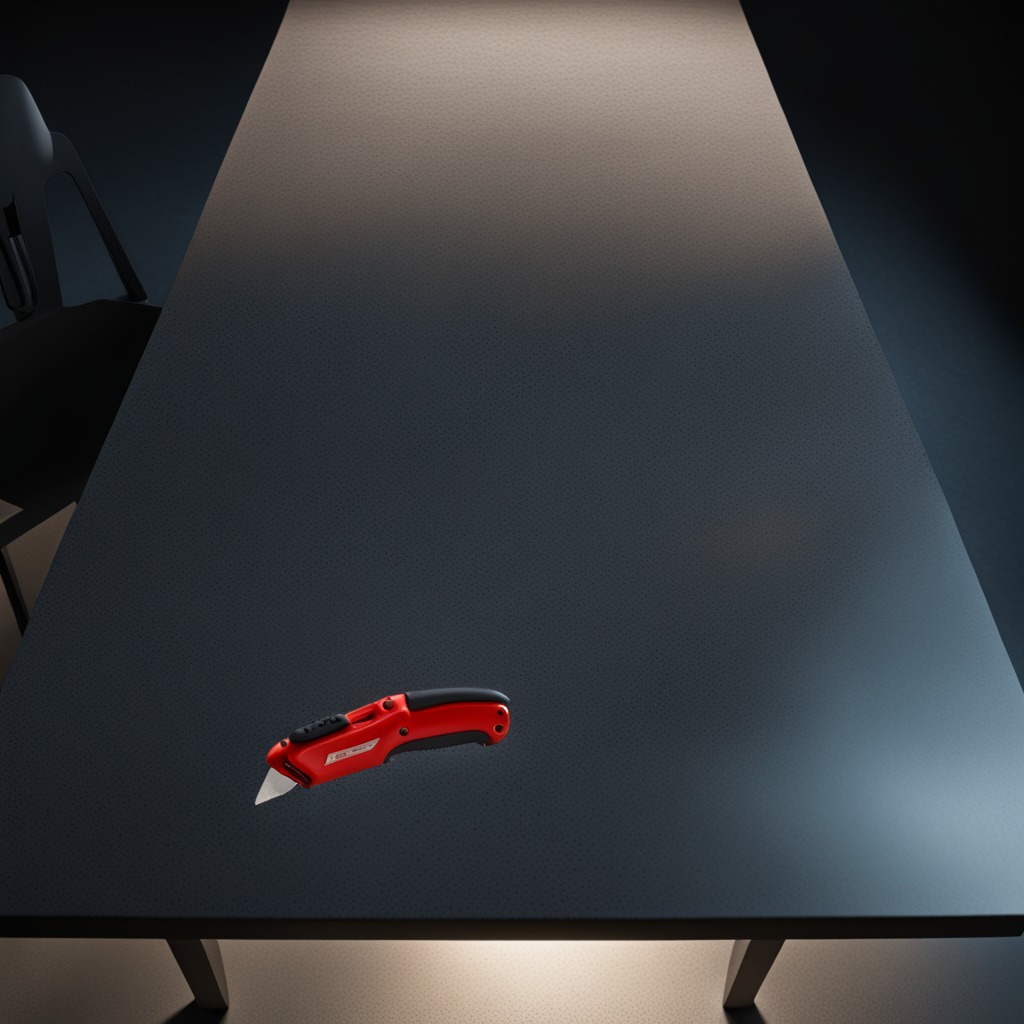
A utility knife is lying on the clean granite table inside a workshop at night.